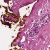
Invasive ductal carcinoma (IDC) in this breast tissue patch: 0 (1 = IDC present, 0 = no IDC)